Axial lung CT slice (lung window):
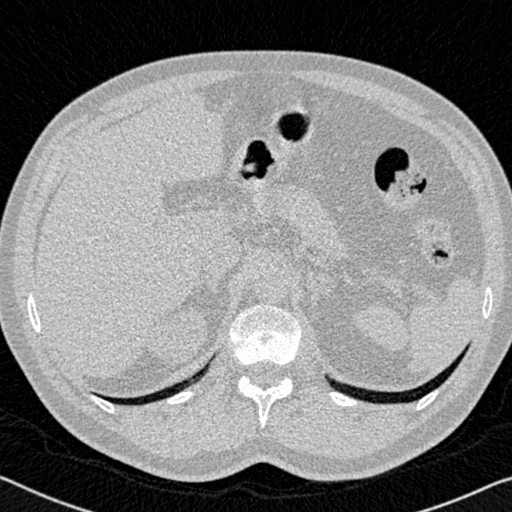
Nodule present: no